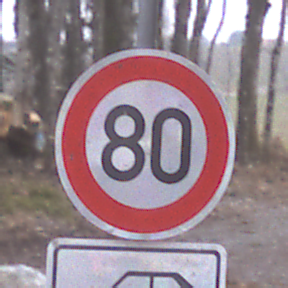
Verkehrszeichen: Geschwindigkeit80
Zusatzzeichen unten: HinweisDurchSinnbild14
Umgebung: Outdoor, Nature
Tageszeit: Midday
Wetter: Overcast
Licht: Natural
Jahreszeit: Autumn
Kontrast: LowContrast